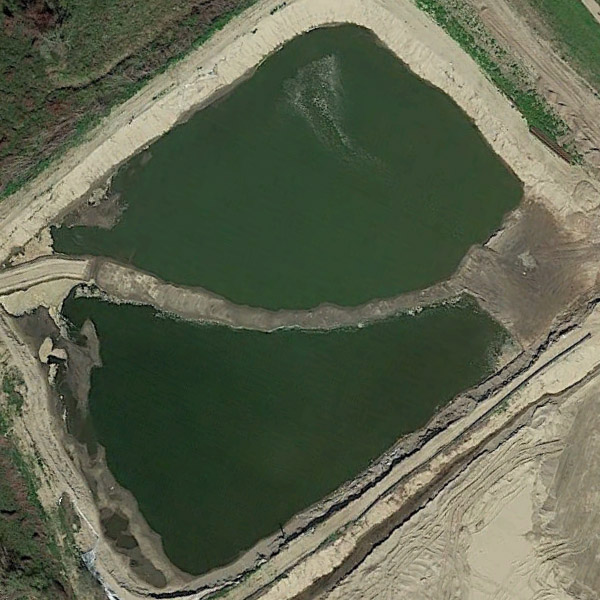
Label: Pond